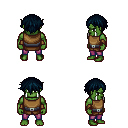
a pixel art fantasy rpg character, male body template, orc, green skin, leather chest armor, magenta pants, raven short bangs hairstyle, cloth bracers, four views (front, back, left, right), 2x2 character sprite sheet, small pixel art, hard edges, no anti-aliasing